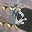
Label: 6